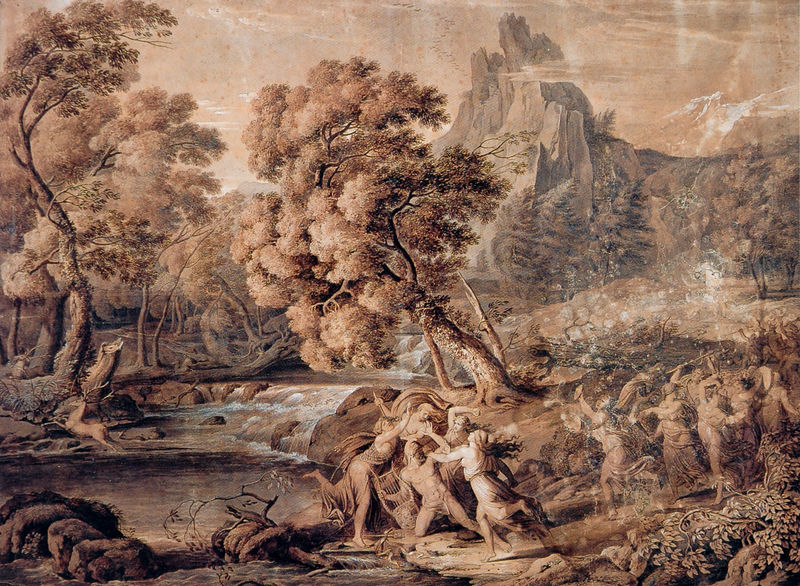
Titel: Landschaft mit dem Tod des Orpheus
Künstler: Joseph Anton Koch
Standort: Stuttgart
Institution: Staatsgalerie, Graphische Sammlung
Schlagwörter: akt, baum, berg, blau, blätter, felsen, gemälde, gruppe, himmel, kampf, laub, lendenschurz, mann, nackt, schatten, wasser, weiß, wolken, aquarell, bäume, fluss, frauen, landschaft, menschen, ocker, see, ufer, äste, bewegung, braun, grau, hintergrund, kreide, schwarz, szene, türkis, zeichnung, gürtel, park, rot, schnee, weg, wiese, beige, fest, malerei, party, tanz, falten, geschichte, steine, instrument, bach, baumstamm, hügel, nass, natur, stamm, wind, zweige, busch, büsche, gebüsch, gewässer, gewand, gewänder, klassizismus, musik, renaissance, wald, wasserfall, engel, sprung, berge, fels, gebirge, gipfel, zug, monochrom, grisaille, sepia, wehr, brausen, sturm, stämme, gefolge, weiber, flucht, bad, antike, wurzel, waffen, mythologie, jagd, gestalten, wurzeln, hirsch, antik, bacchus, geäst, pan, nymphen, rötlich, gesträuch, saiteninstrument, gestrüpp, harfe, lyra, odysseus, reigen, geweih, elfen, helden, leier, rötel, baumstumpf, gewölk, diana, dionysos, klassisch, quelle, mannschaft, luss, weißhöhung, bachus, orpheus, acteon, mannschaftsstärke, braune landschaft, bachanalien